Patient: sex M, age 51
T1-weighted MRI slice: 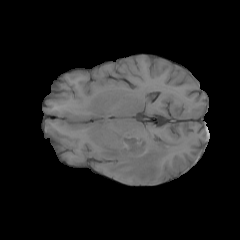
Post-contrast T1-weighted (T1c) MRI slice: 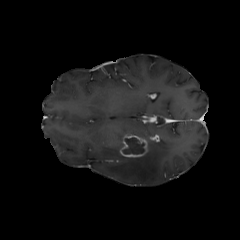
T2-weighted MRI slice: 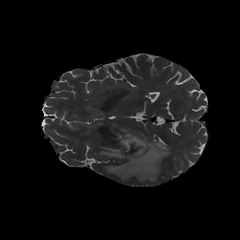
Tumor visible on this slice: yes
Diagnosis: Glioblastoma, IDH-wildtype
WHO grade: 4